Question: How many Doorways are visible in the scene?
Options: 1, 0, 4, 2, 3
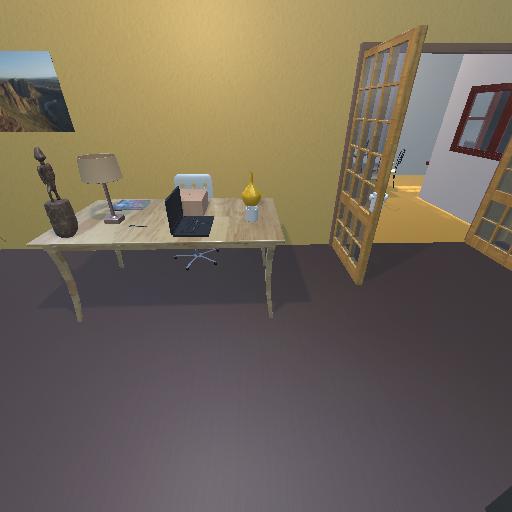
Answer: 1